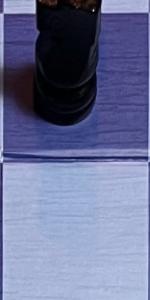
Label: Empty